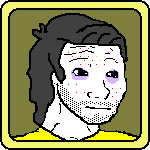
Label: 5_Doomer